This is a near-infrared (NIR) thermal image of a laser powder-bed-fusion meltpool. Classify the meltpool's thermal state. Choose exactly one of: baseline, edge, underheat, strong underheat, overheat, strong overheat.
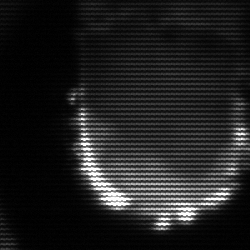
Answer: baseline